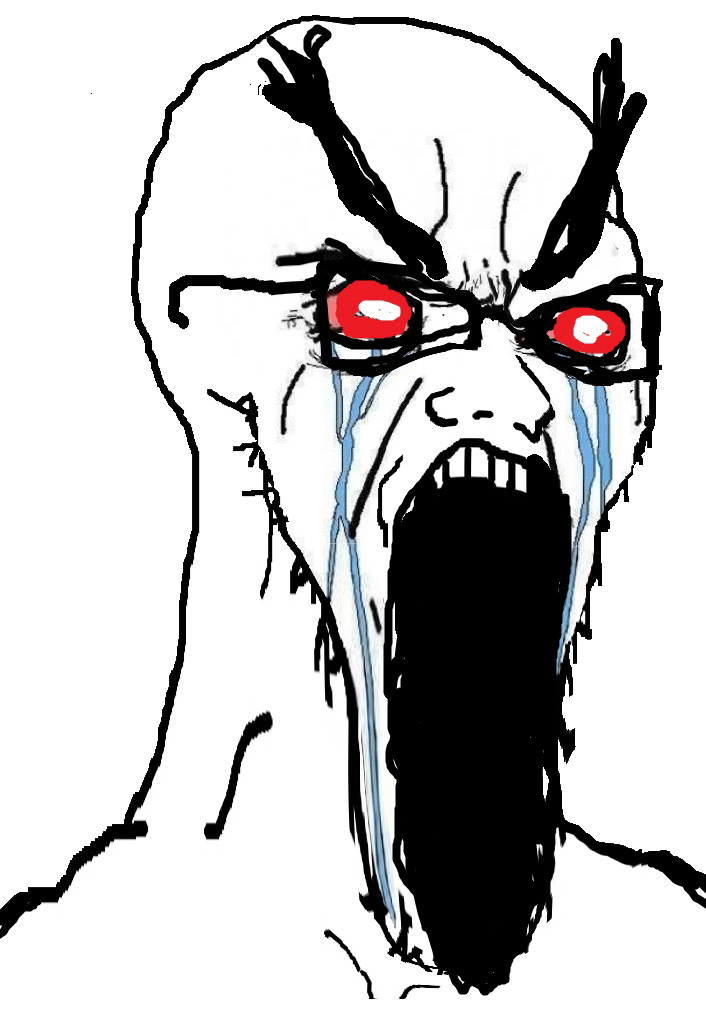
Label: 5_Soyjak